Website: walmart
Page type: billing-address
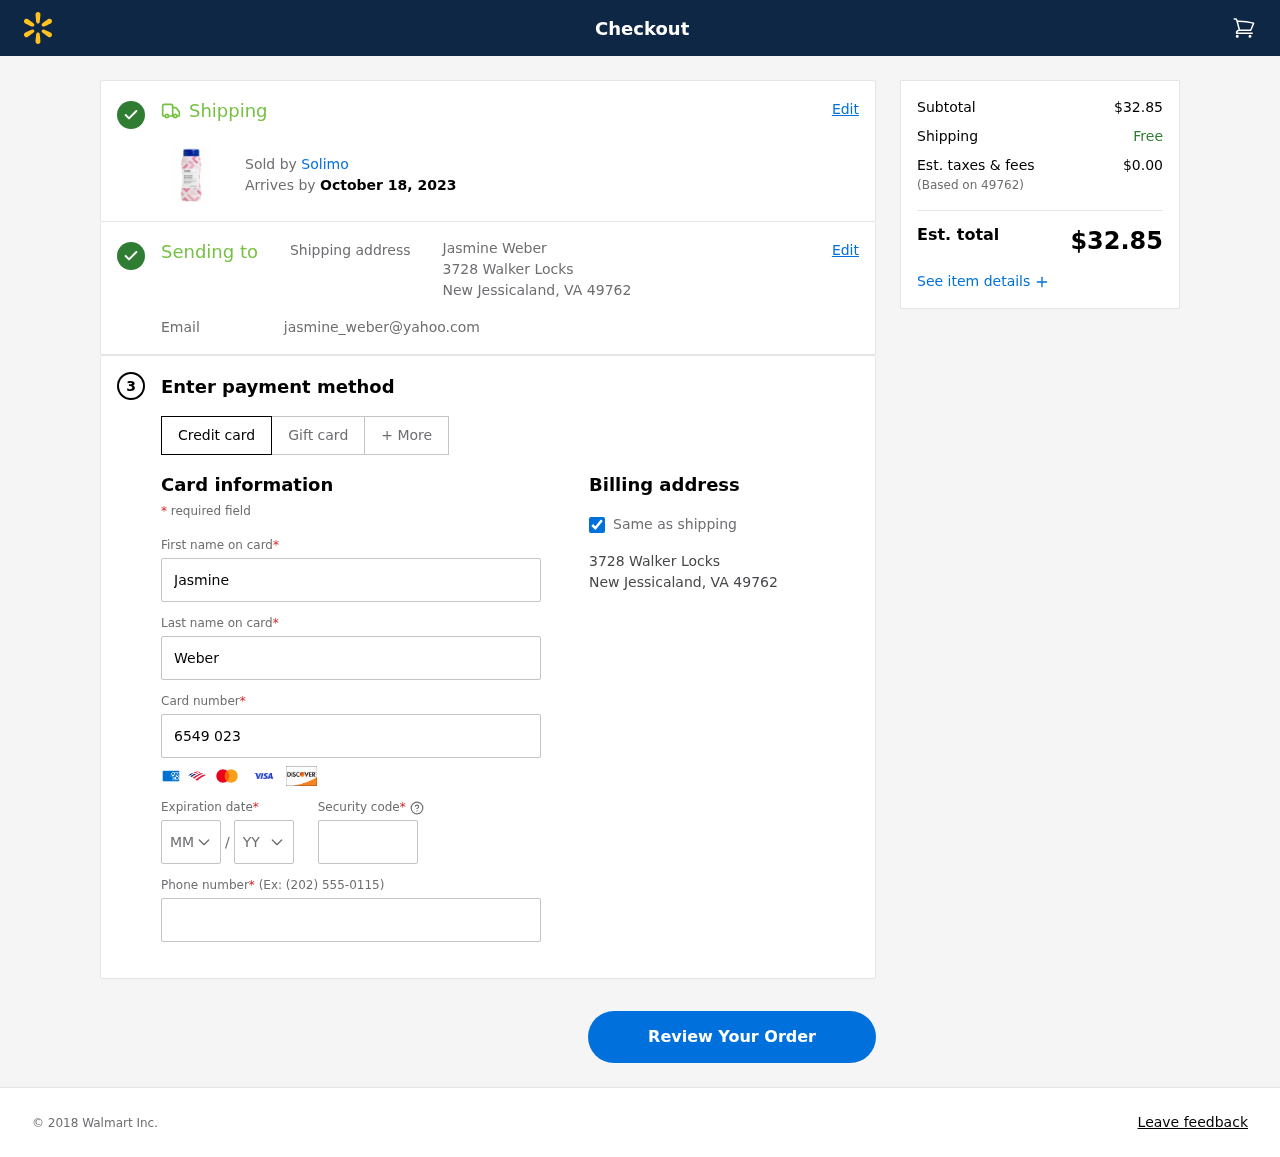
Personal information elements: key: PII_CARD_CVV
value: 697
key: PII_CARD_EXPIRY_MONTH
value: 02
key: PII_CARD_EXPIRY_YEAR
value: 30
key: PII_CARD_NUMBER
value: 6549 0234 9409 6271
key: PII_CITY_STATE_ZIP
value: New Jessicaland, VA 49762
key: PII_EMAIL
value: jasmine_weber@yahoo.com
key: PII_FIRSTNAME
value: Jasmine
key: PII_FULLNAME
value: Jasmine Weber
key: PII_LASTNAME
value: Weber
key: PII_PHONE
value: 3889703657
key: PII_POSTCODE
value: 49762
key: PII_STREET
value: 3728 Walker Locks
Product elements: key: PRODUCT1_BRAND
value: Solimo
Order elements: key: ORDER_DELIVERY_DATE
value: October 18, 2023
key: ORDER_SUBTOTAL
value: $32.85
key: ORDER_TAX
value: $0.00
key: ORDER_TOTAL
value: $32.85